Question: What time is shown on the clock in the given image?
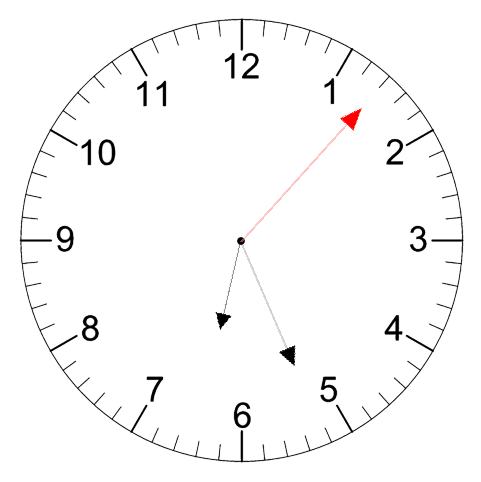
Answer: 06:26:07